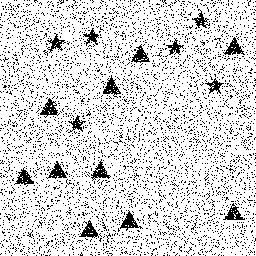
Squares: 0
Triangles: 10
Stars: 6
Total shapes: 16